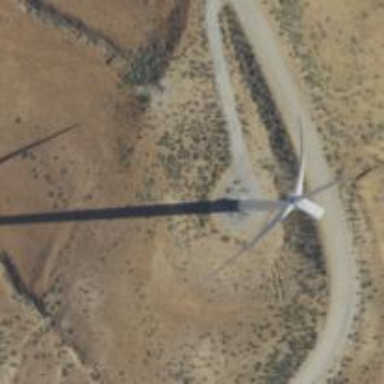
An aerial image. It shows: Wind generator powered by wind. The generator type is horizontal axis and it uses wind turbines.